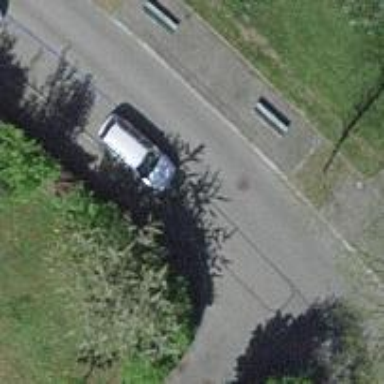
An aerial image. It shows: Kerb barrier.